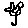
Label: flower